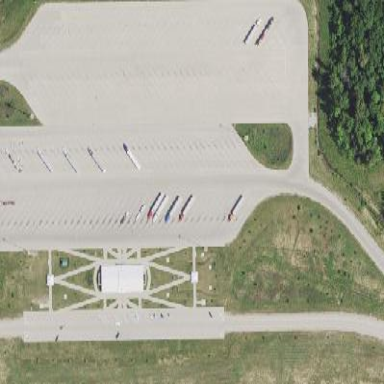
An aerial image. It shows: Rest area on the road.